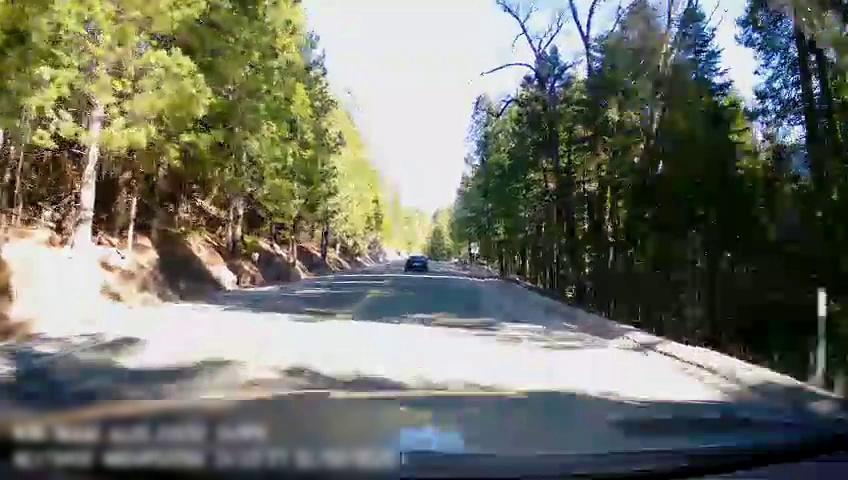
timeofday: Day
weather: Sunny
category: Drivable Space
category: Vehicles | Car
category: Lanes | Opposite Lane
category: Lanes | Current Lane